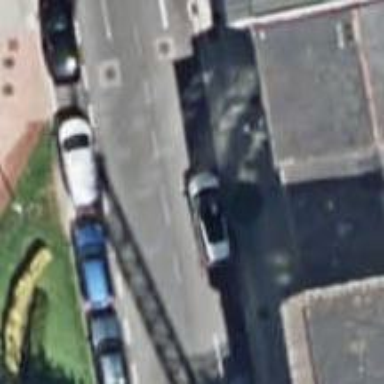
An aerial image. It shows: Disabled parking space.